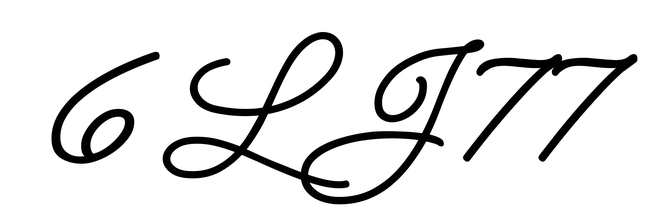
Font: MeowScript-Regular